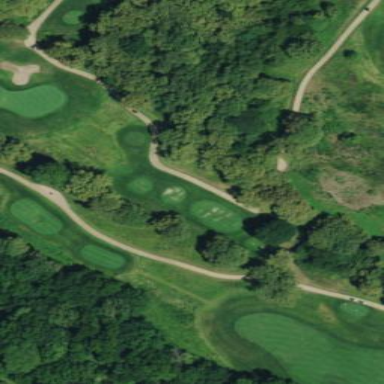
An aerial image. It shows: Rough grassy area used for golf.